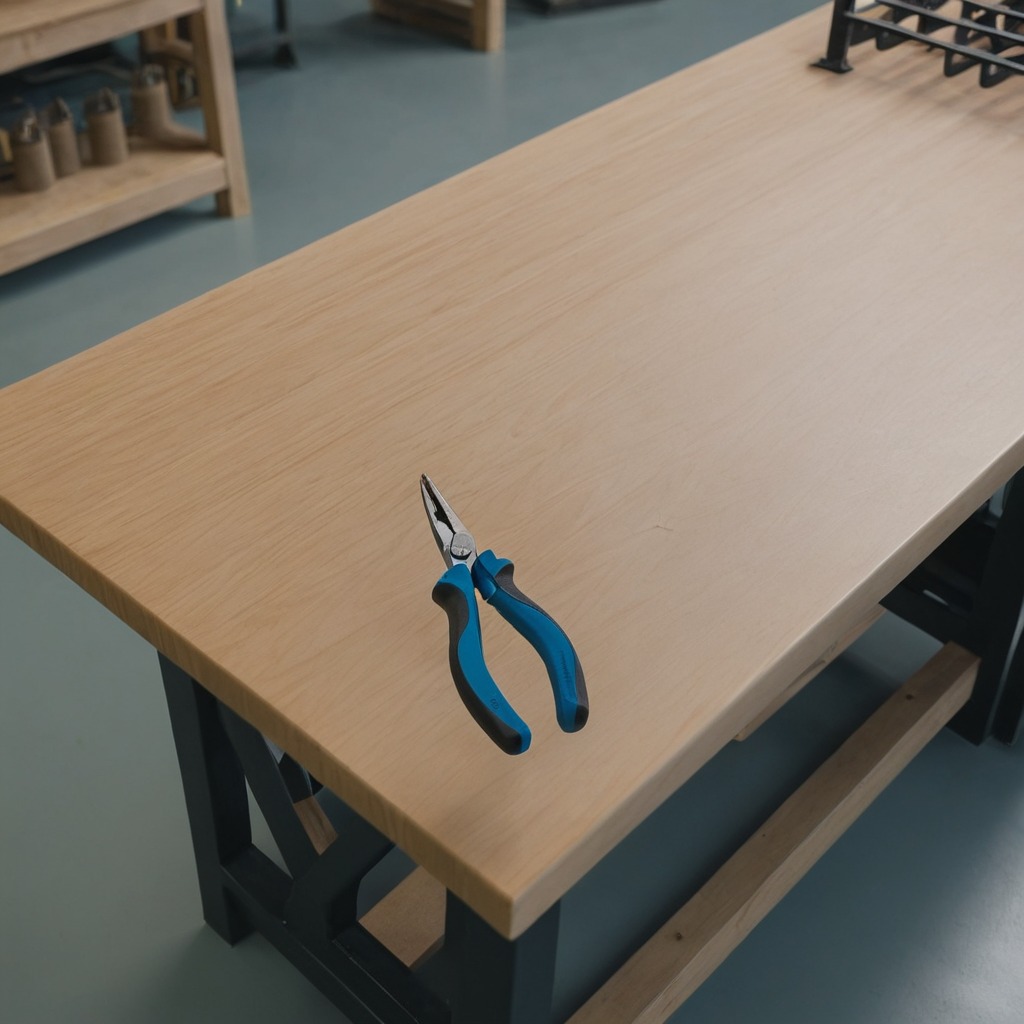
A plier is lying on a workbench inside a coastal fishing gear workshop.